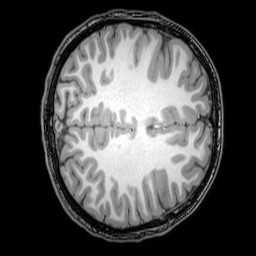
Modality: T1w
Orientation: axial
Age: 19
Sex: female
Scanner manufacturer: philips
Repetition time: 0.008121 s
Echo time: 0.00372 s